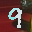
Label: 9